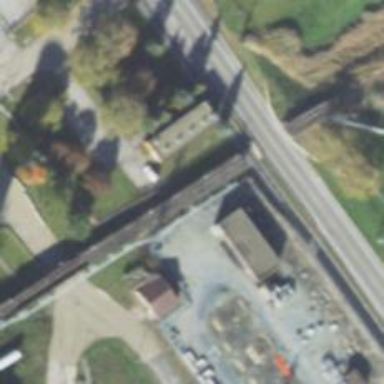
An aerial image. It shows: Railway spur bridge over rail line.